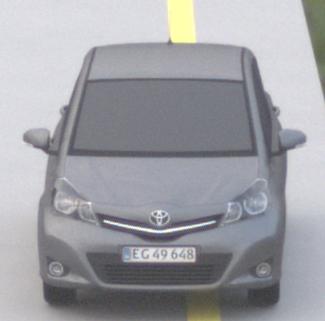
Make: Toyota
Model: Yaris 1.0
Detailed model: Yaris (XP9)
Model produced from: 2009/01
Model produced until: 2010/10
Doors: 3
Color: gray
Road condition: dry road
Daytime: morning or afternoon
Contrast: low contrast